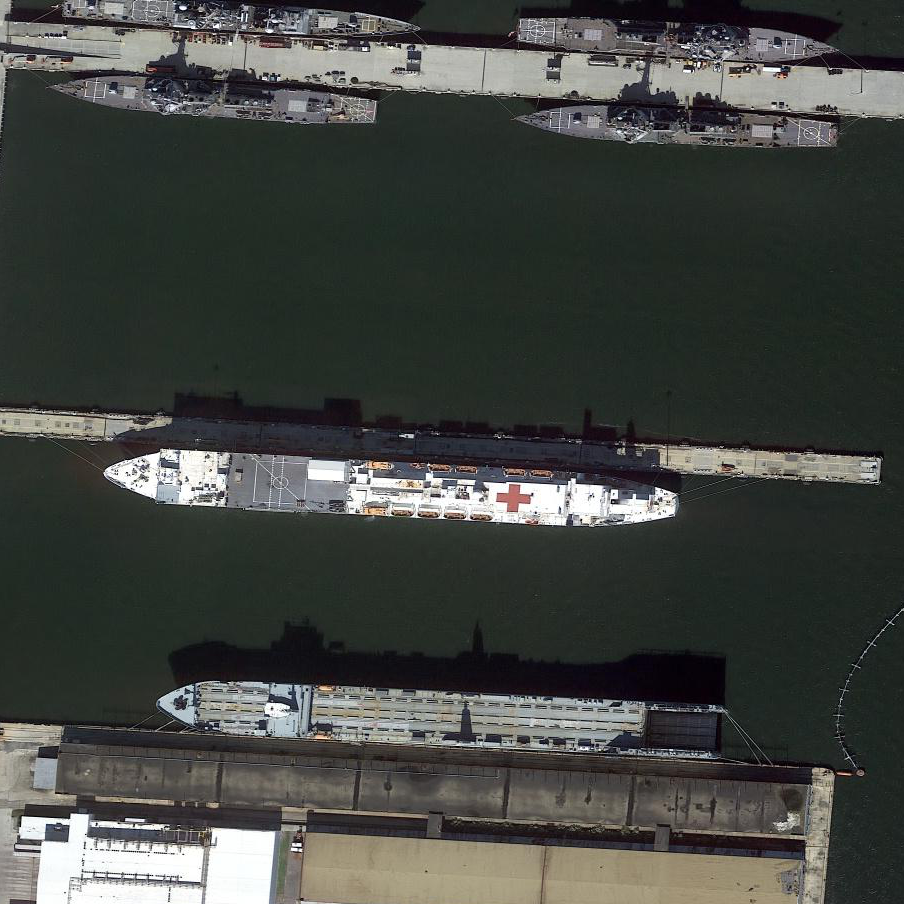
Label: civil